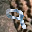
Label: 9